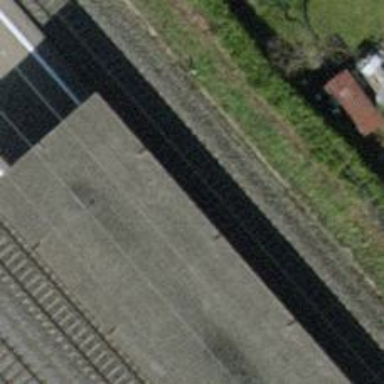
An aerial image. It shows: Railway track with contact lines for electrification.